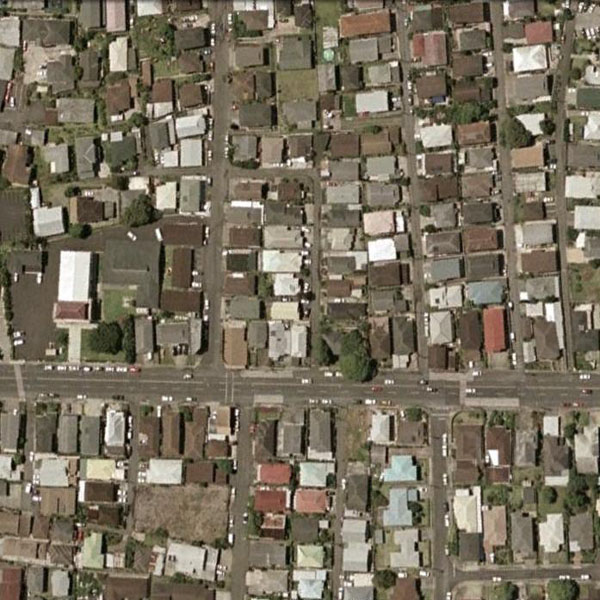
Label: DenseResidential